Question: I am building my website with inspecting elements option to inspect each elements separately like firebug. I like to built the styles like newer version of Firefox which will blur all the elements except the selected element. Any idea on how to do this? The example of the needed output is given below.
Please note that, here the element i need to select may have lower DOM hierarchy than the other elements. For eg. i may need to gray out the body container and if i select some internal elements which should not have the grey effect.

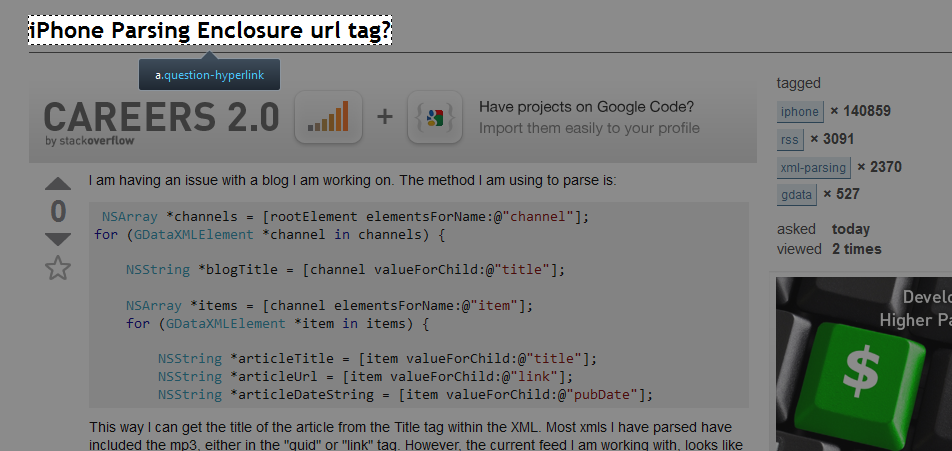
Answer: Something like this:
<URL>
Clicking any element will show overlay and isolate the element.
Clicking overlay will undo that.
JS:
'''
$('*').on("click", function( e ) {
e.stopPropagation();
var self = $(this),
overlay = $('#overlay');
if ( !self.hasClass('active') ) {
if ( self.is(':not(#overlay)') ) {
self.addClass('active');
}
overlay.fadeTo(400, 0.7);
}
if ( self.hasClass('active') ) {
overlay.on("click", function() {
overlay.fadeOut(400, function() {
self.removeClass('active');
});
});
}
});
'''
CSS:
'''
#overlay {
display: none;
background: #000;
position: fixed;
z-index: 100;
top: 0px;
right: 0px;
bottom: 0px;
left: 0px;
}
.active {
position: relative !important;
z-index: 101 !important;
background: #fff;
box-shadow: 0px 0px 50px #111;
}
'''
HTML:
'''
<div id="overlay"></div>
'''